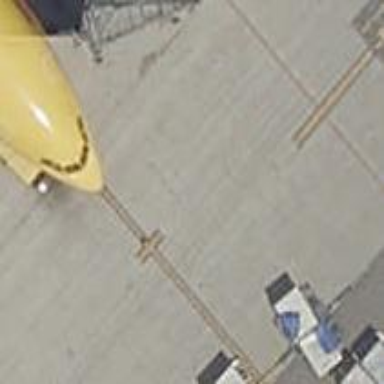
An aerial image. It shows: Airport parking position.